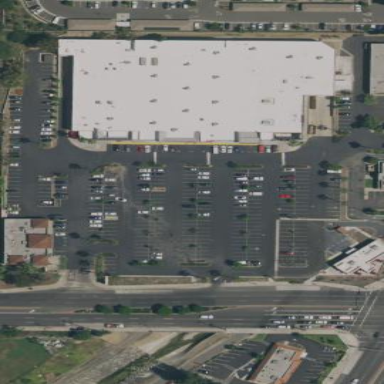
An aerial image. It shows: Parking area with surface.